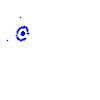
Particle: electron